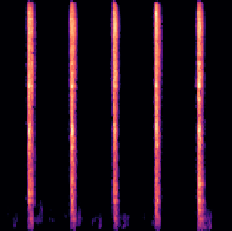
Sound class: Clock tick